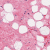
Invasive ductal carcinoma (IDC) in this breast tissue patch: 0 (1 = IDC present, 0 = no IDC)